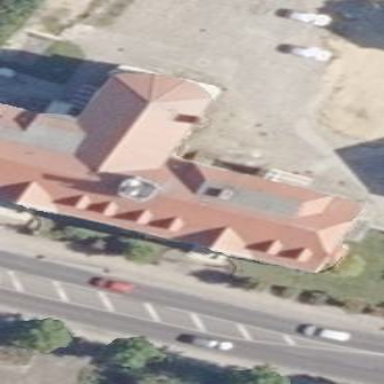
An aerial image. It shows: Building with half-hipped roof design.